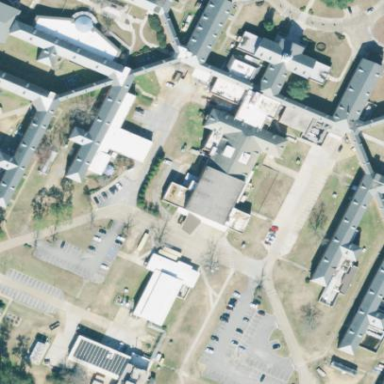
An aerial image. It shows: Hospital building.